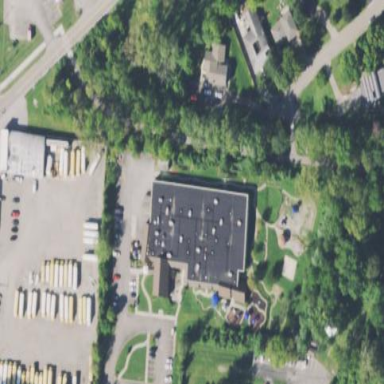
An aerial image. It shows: Shelter building serving as social facility.